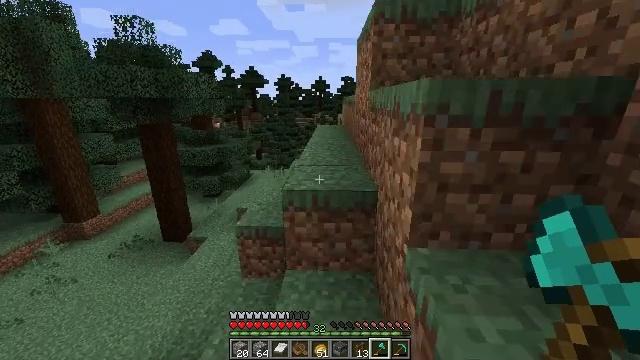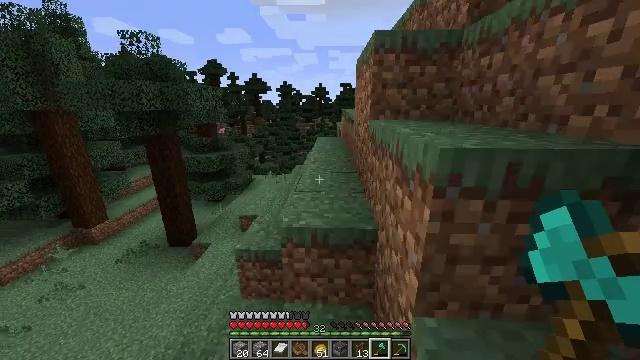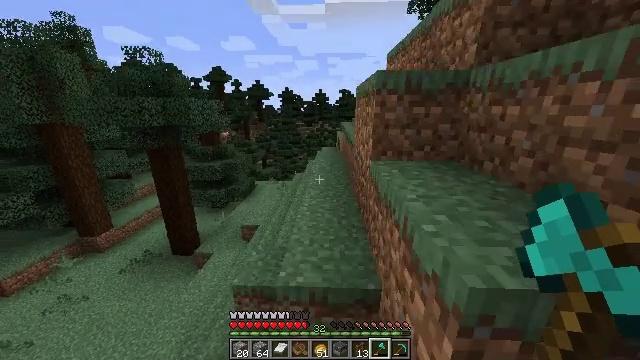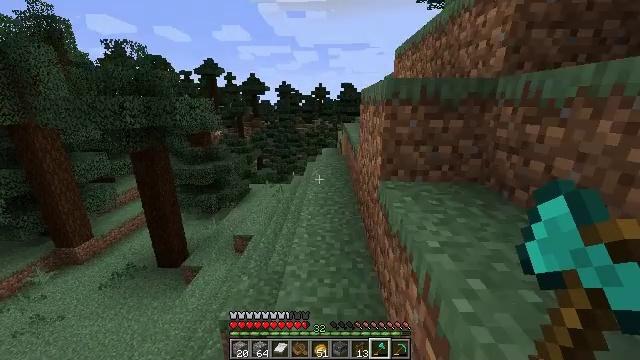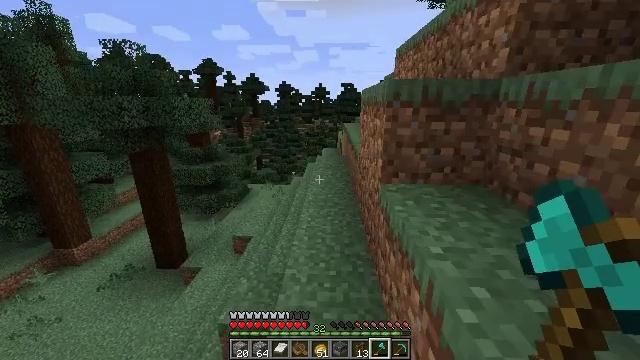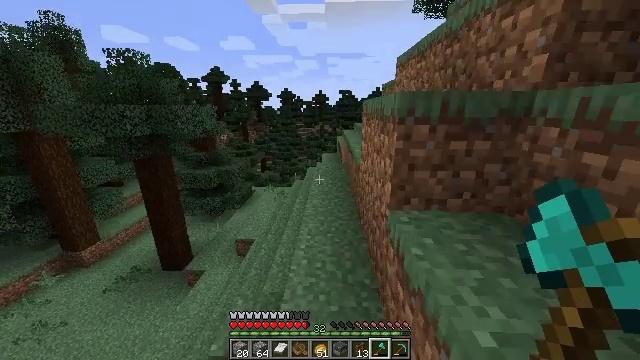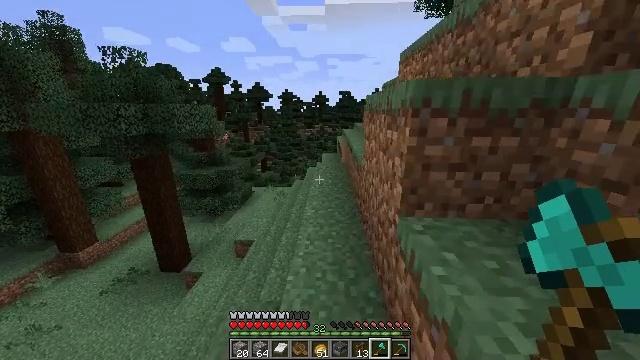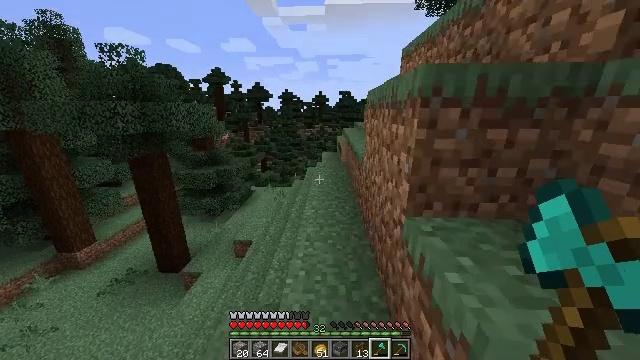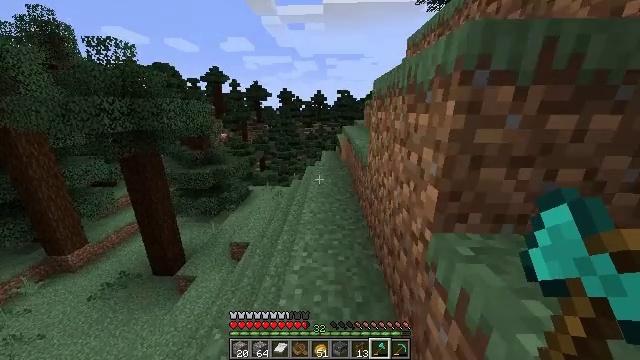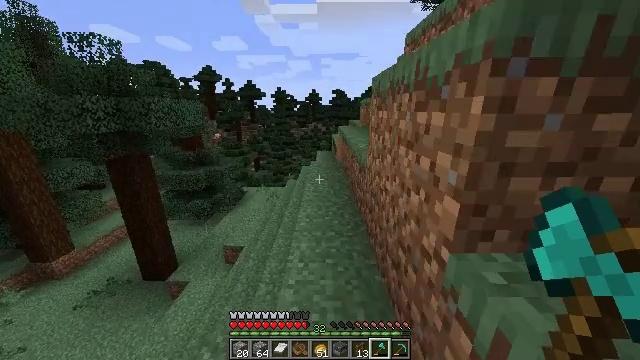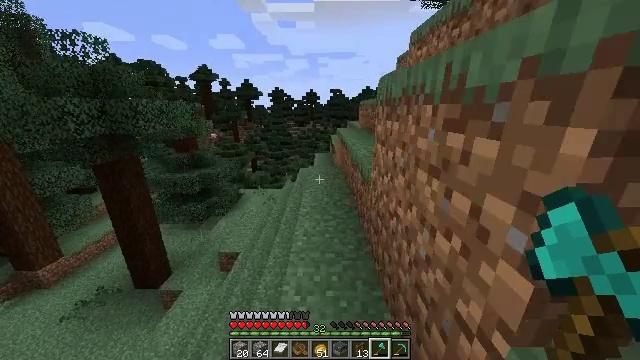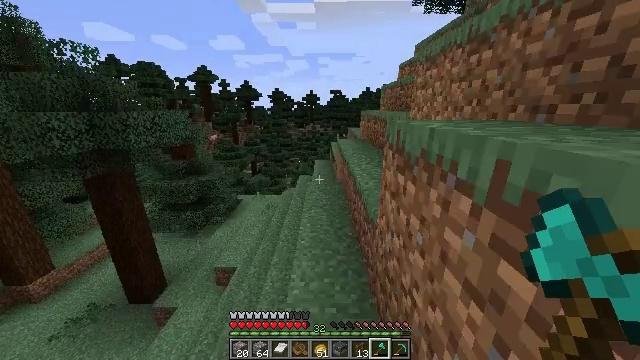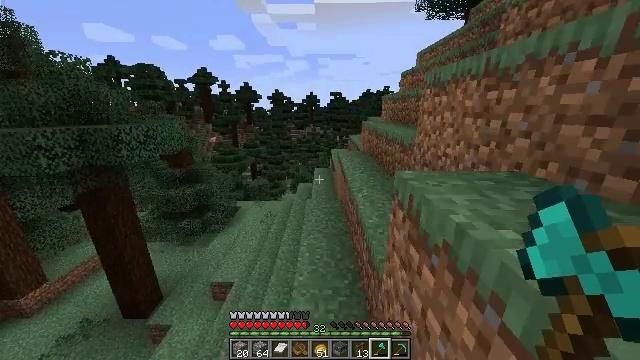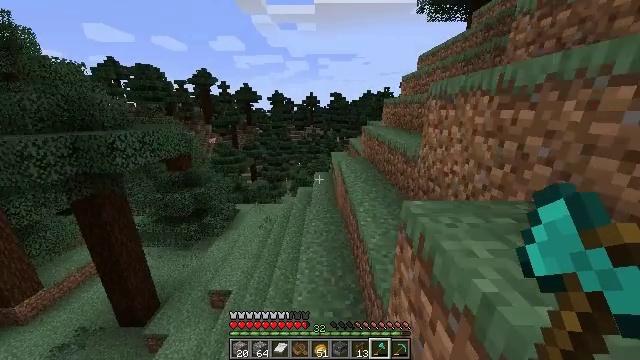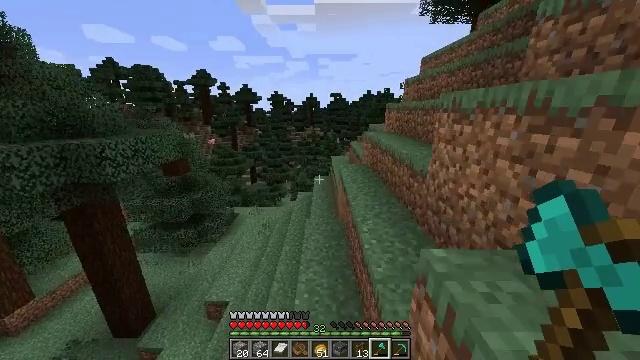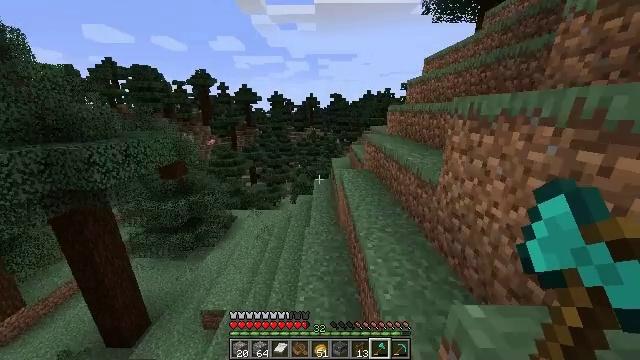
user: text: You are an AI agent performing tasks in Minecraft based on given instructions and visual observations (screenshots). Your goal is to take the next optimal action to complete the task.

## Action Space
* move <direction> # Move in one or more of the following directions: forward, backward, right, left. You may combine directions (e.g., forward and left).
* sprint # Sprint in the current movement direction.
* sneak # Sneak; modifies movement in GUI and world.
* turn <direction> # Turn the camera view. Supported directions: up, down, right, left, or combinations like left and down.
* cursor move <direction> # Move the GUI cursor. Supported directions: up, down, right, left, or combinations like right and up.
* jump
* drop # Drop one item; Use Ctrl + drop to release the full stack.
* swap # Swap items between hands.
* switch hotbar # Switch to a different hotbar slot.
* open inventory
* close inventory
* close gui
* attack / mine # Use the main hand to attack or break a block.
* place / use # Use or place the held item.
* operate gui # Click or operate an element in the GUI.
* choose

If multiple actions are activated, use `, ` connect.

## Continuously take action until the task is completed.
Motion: motion action
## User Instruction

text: Remove a spruce boat from the inventory.
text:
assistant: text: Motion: move forward, sprint, jump
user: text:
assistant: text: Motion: move forward, sprint, jump
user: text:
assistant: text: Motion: move forward, sprint, jump
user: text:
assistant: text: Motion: move forward, sprint, jump
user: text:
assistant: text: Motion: move forward, jump
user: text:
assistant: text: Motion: move forward, jump
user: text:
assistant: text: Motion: move forward, jump
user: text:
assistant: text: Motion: move forward, jump
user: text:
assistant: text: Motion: move forward, turn right, jump
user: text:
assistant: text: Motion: move forward, jump
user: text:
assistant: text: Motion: move forward, jump
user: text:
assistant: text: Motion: move forward, jump
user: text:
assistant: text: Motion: move forward, sprint, jump
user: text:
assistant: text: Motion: move forward, sprint, jump
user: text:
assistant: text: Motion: move forward, sprint, jump
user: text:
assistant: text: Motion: move forward, sprint, jump
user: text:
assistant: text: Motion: move forward, sprint, jump
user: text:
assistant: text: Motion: move forward, jump
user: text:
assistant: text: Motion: move forward, jump
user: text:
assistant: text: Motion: move forward, jump
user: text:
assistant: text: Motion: move forward, turn right, jump
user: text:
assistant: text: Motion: move forward, turn right and down, jump
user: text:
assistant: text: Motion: move forward, sprint, turn right and down, jump
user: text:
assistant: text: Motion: move forward, sprint, turn right, jump
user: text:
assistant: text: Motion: move forward, sprint, turn right, jump
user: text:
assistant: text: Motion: move forward, sprint, turn right, jump
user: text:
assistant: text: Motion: move forward, turn right, jump
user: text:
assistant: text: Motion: move forward, turn right, jump
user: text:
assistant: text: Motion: move forward, jump
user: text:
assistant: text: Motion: move forward, jump